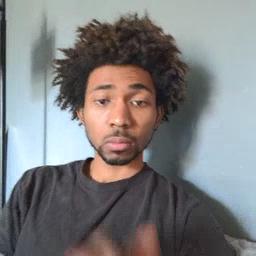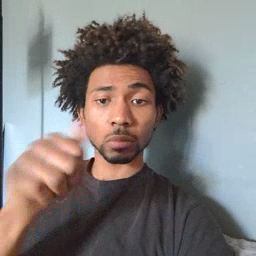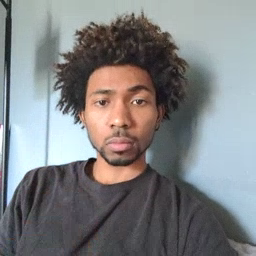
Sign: another